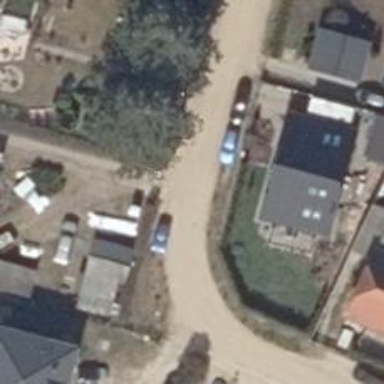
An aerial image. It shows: Driveway leading to service road.